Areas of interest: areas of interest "Daqing Petrochemical General Factory Youth Science Palace"
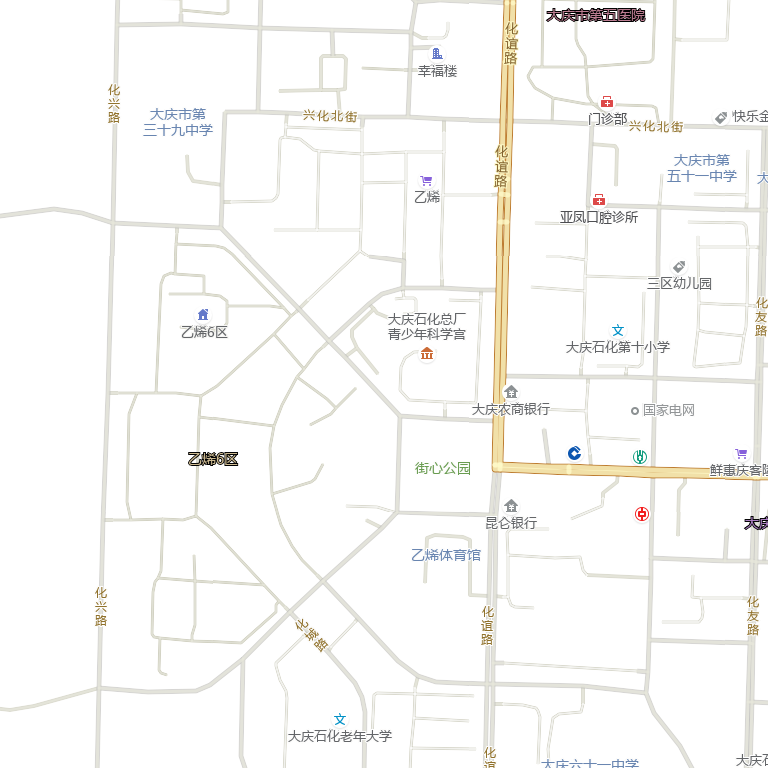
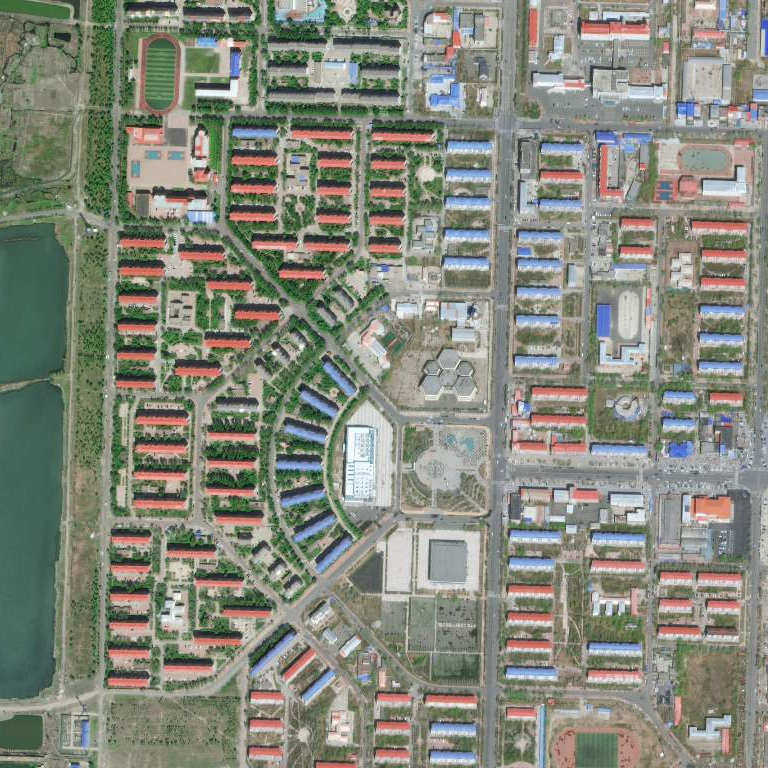